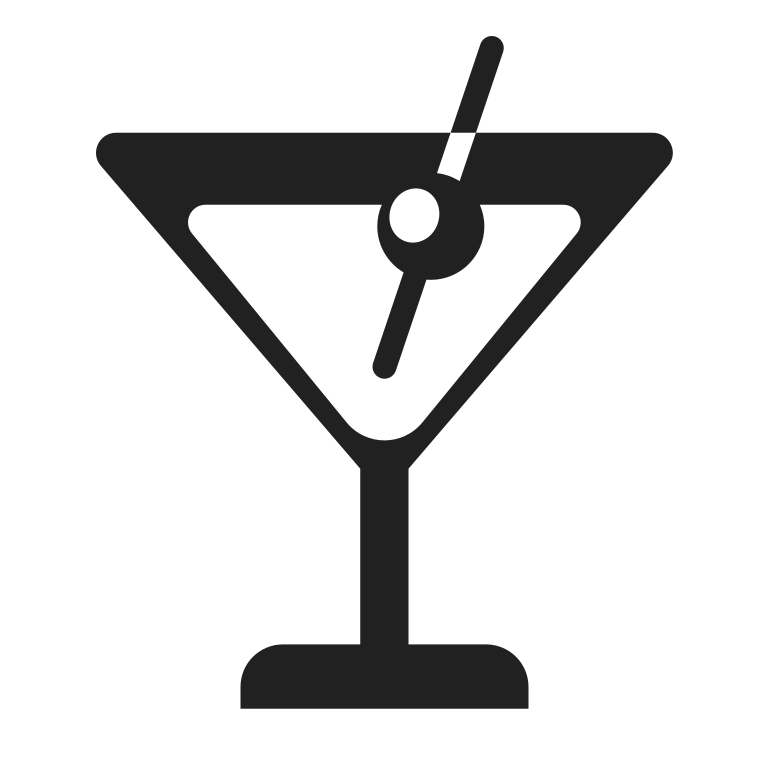
cocktail glass high contrast